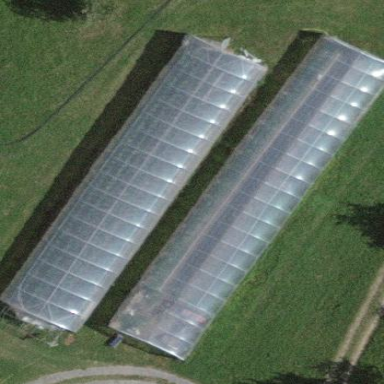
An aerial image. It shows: Greenhouse.